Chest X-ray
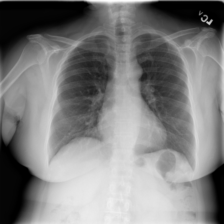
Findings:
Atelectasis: positive
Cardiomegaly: negative
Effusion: negative
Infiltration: negative
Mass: negative
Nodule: negative
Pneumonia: negative
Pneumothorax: negative
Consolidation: negative
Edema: negative
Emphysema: negative
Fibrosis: negative
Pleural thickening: negative
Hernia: negative